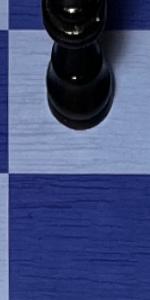
Label: Empty